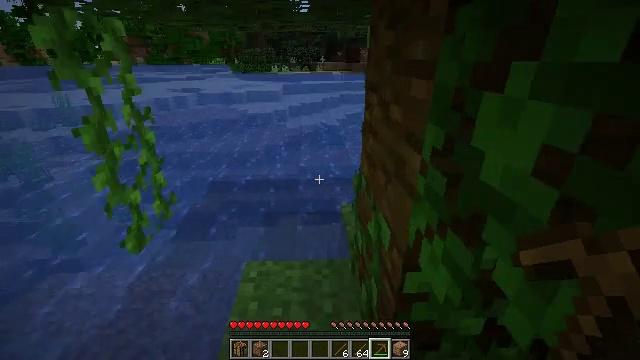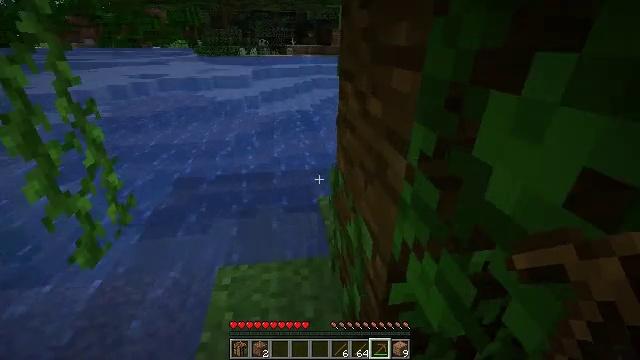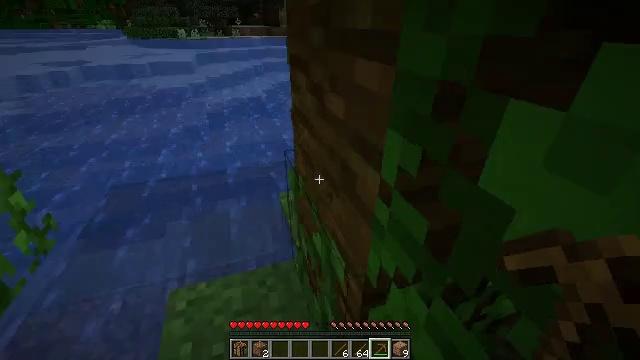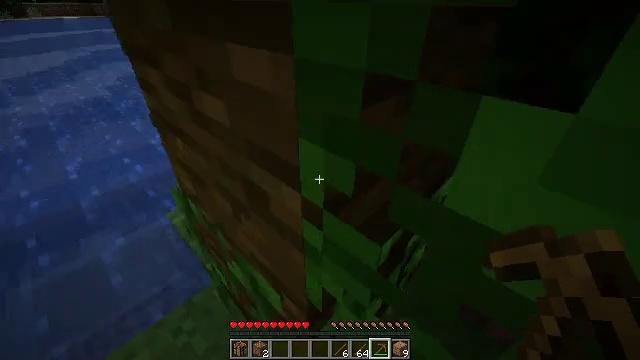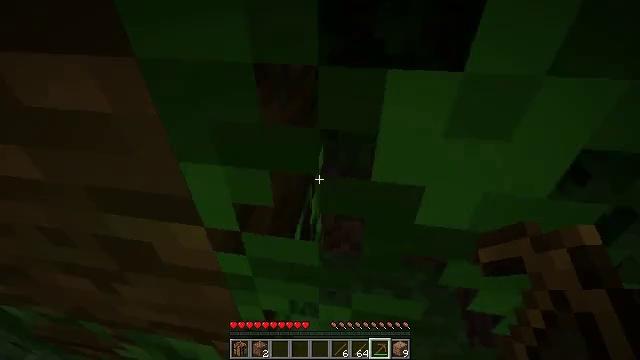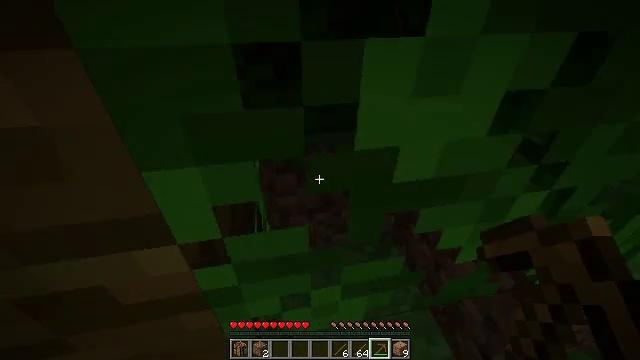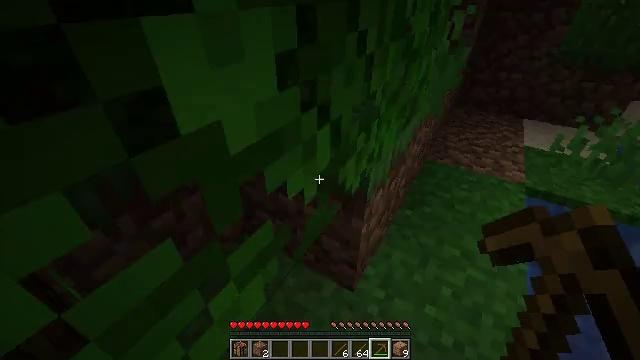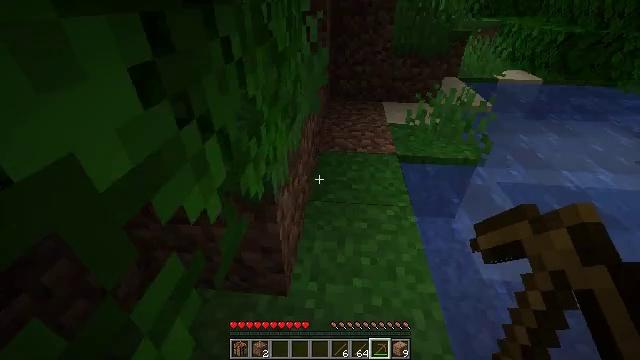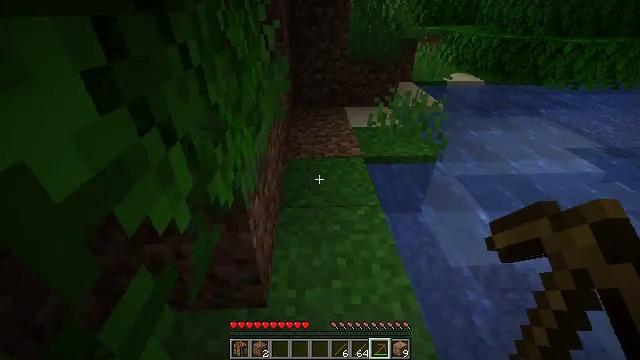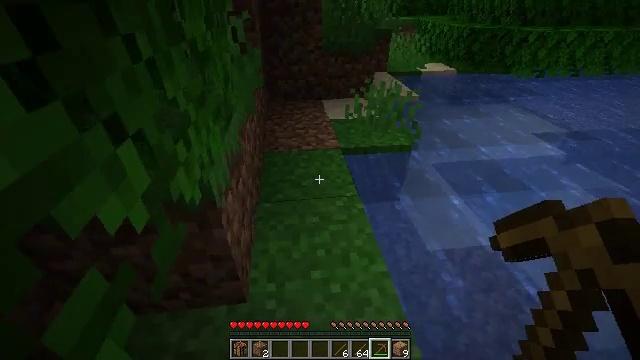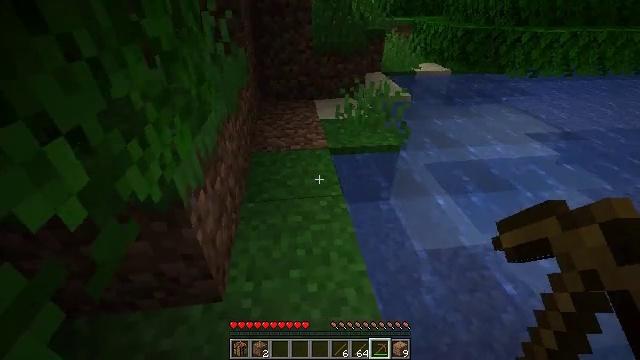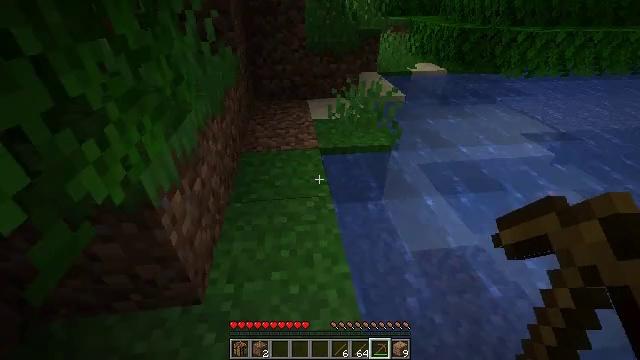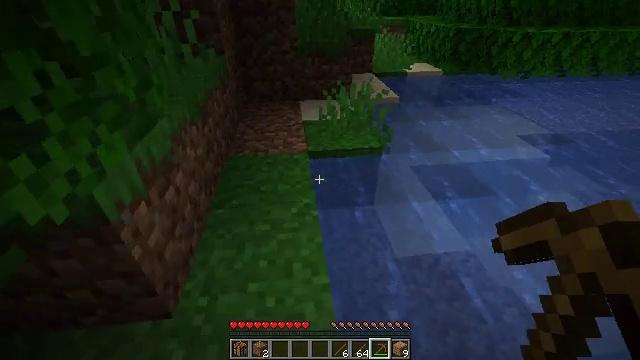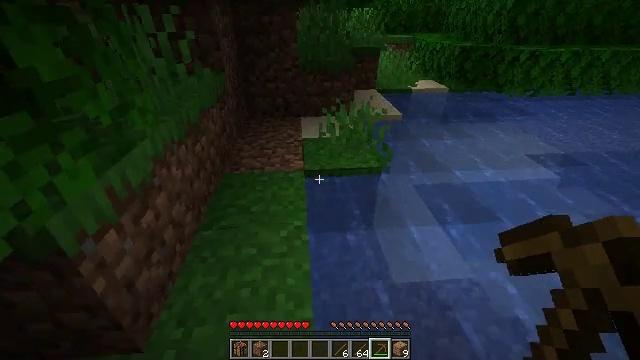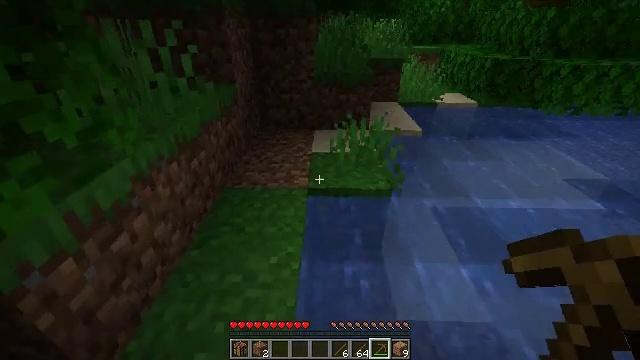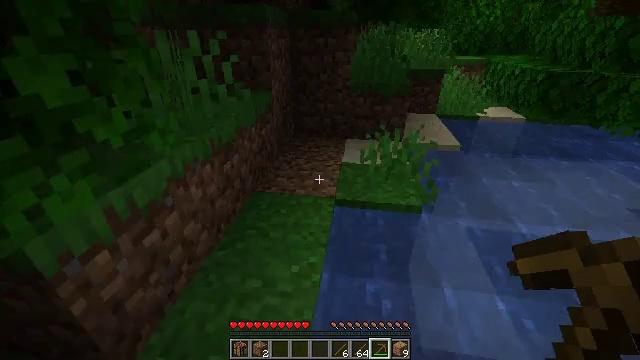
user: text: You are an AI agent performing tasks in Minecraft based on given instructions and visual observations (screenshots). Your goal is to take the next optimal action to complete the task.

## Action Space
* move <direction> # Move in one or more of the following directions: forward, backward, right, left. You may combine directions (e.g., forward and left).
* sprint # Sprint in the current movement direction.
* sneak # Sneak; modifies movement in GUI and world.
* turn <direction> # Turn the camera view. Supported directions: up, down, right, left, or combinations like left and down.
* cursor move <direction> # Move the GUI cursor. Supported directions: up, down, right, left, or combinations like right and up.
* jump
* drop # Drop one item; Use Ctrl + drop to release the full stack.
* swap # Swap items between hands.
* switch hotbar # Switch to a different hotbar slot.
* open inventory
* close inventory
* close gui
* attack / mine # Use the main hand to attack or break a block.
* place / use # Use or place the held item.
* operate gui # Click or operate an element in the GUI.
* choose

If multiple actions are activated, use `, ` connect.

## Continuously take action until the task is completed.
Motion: motion action
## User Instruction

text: Remove oak leaves from branches.
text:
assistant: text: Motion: move forward, turn right and down
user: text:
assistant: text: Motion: move forward, turn right and down
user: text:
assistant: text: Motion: move forward, turn right and down
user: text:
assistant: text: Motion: turn right and down
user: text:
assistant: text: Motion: turn right
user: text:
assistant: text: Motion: turn right
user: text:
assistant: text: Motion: turn right and up
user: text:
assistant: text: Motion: turn right and up
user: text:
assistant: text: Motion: move right, turn right and down
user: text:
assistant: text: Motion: move right
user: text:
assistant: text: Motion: move forward and move right
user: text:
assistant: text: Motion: move forward and move right
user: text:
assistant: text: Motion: move forward and move right, turn left and up
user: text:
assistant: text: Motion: move forward and move right, turn left and up
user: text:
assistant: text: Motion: move forward, turn left and up
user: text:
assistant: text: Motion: move forward
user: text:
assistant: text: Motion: move forward, turn left
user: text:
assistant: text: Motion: move forward
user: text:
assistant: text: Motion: move forward
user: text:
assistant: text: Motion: move forward
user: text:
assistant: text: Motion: move forward
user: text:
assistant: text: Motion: move forward, turn up
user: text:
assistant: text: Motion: move forward
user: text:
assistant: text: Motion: move forward
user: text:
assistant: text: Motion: move forward, turn up
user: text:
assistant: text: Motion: move forward
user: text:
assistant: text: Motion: move forward, turn left and up
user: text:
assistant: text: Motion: move forward, turn left and up
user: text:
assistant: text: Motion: move forward, turn left and up
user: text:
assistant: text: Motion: move forward